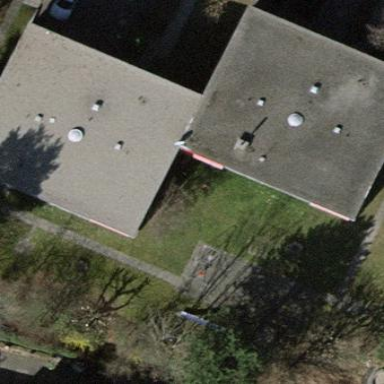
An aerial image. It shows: Building with flat roof.